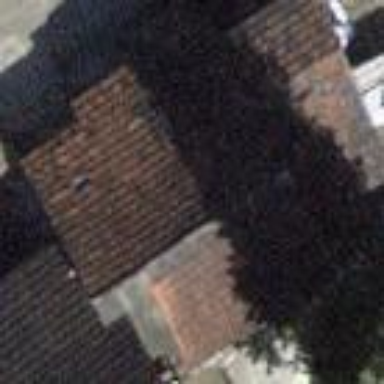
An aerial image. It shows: Building with tile roof.